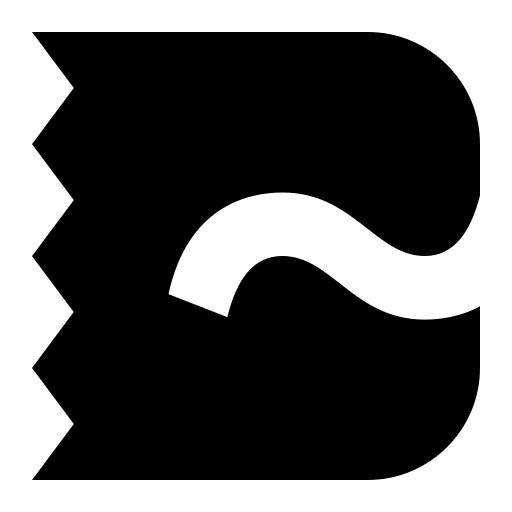
Tags: icon, FontAwesome, fa-icon, brand, stubber